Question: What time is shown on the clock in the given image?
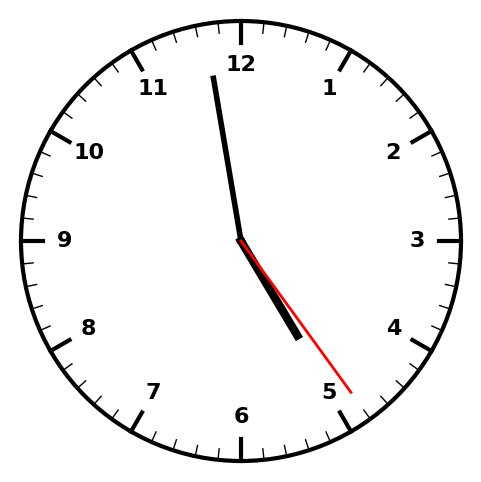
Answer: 04:58:24